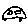
Label: car